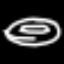
Label: donut